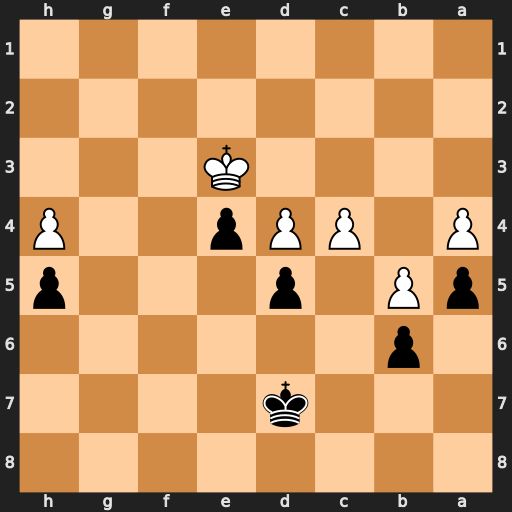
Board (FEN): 8/3k4/1p6/pP1p3p/P1PPp2P/4K3/8/8
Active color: b
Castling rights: -
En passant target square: -
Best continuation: dxc4 Kxe4 Kd6